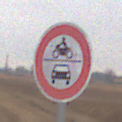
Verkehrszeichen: VerbotKraftfahrzeuge
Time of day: Midday
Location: Outdoor (RoadRail)
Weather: Overcast
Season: NotSpecified
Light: Natural